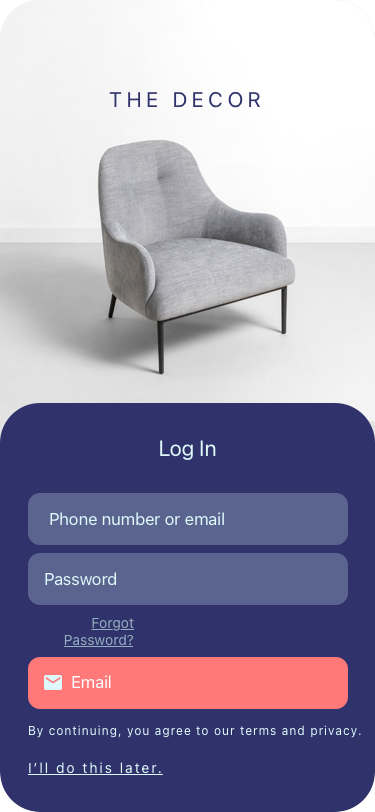
Text in this UI design:
THE DECOR
Log In
I’ll do this later.
By continuing, you agree to our terms and privacy.
Email
Forgot Password?
Password
Phone number or email